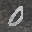
Label: 0